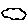
Label: cloud